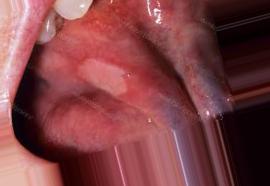
Condition: Mouth Ulcer